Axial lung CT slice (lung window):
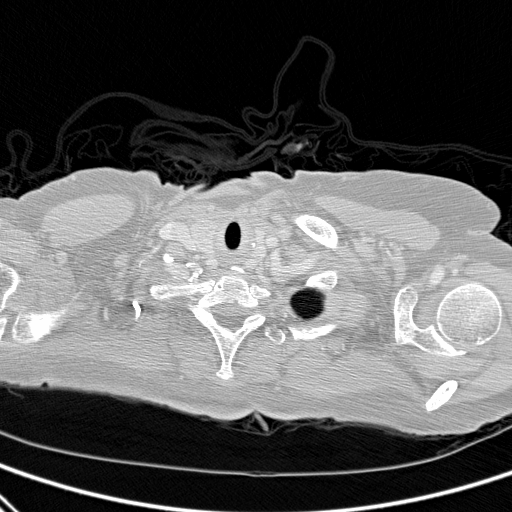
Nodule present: no